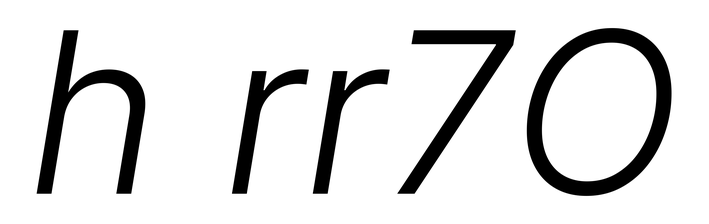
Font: Inter-Italic_Light_Italic